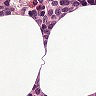
Metastatic tissue present: no